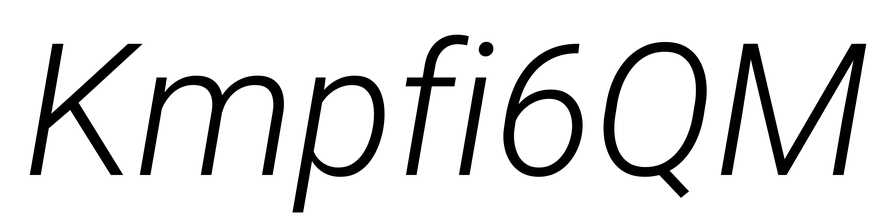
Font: Roboto-Italic_Light_Italic